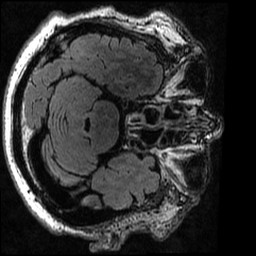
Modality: T2w
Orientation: axial
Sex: male
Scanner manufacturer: ge
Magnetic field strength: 3 T
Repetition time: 6 s
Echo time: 0.1278 s